Question: So basically, I want to only style the first specific box on my site.
I would like to try and use an attribute selector to target 'height' (trust me, there was no other way of styling this, I literally tried everything).
I have tried the following (along with many other variations):
'''
.first_child[style='height: 299px;']:first-child {
background-color: red;
}
.clear[style='height: 299px;']:first-child {
background-color: red;
}
.first_child:first-of-type [height='299px;'] {
background-color: red;
}
'''
Although, I just can't seem to get it working.
Is this fixable, or am I attempting the impossible?
Below is a screenshot of my HTML structure if needed:

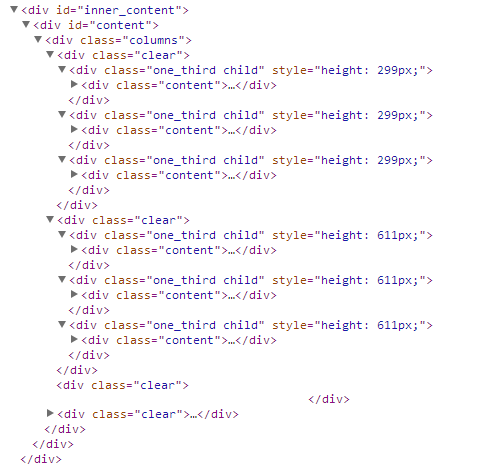
Answer: Try *= instead of just =, and make sure of exact text match. That said, it's a very bad idea. Try something else:
'''
#content div.columns div.clear:first-child > div.child:first-child {}
'''